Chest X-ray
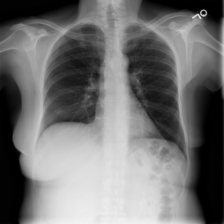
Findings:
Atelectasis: negative
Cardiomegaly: negative
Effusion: negative
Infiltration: negative
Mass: negative
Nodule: negative
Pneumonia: negative
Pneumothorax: negative
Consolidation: negative
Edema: negative
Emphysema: negative
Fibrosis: negative
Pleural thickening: negative
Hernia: negative